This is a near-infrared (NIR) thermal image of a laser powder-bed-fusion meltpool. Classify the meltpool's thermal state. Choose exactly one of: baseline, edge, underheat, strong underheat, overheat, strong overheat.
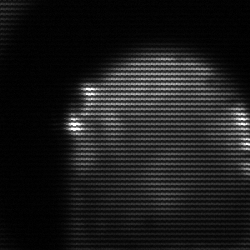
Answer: edge